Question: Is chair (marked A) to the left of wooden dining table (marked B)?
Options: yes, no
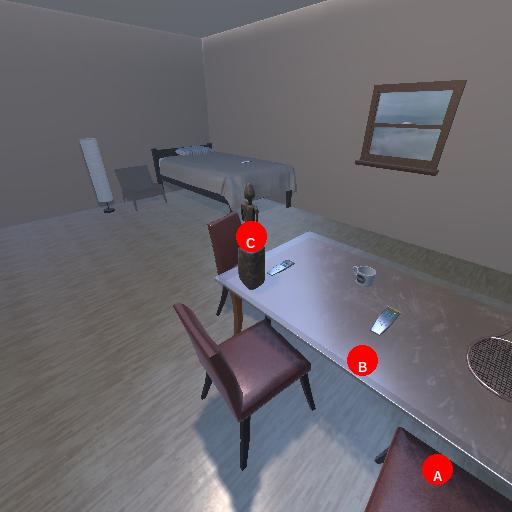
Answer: yes